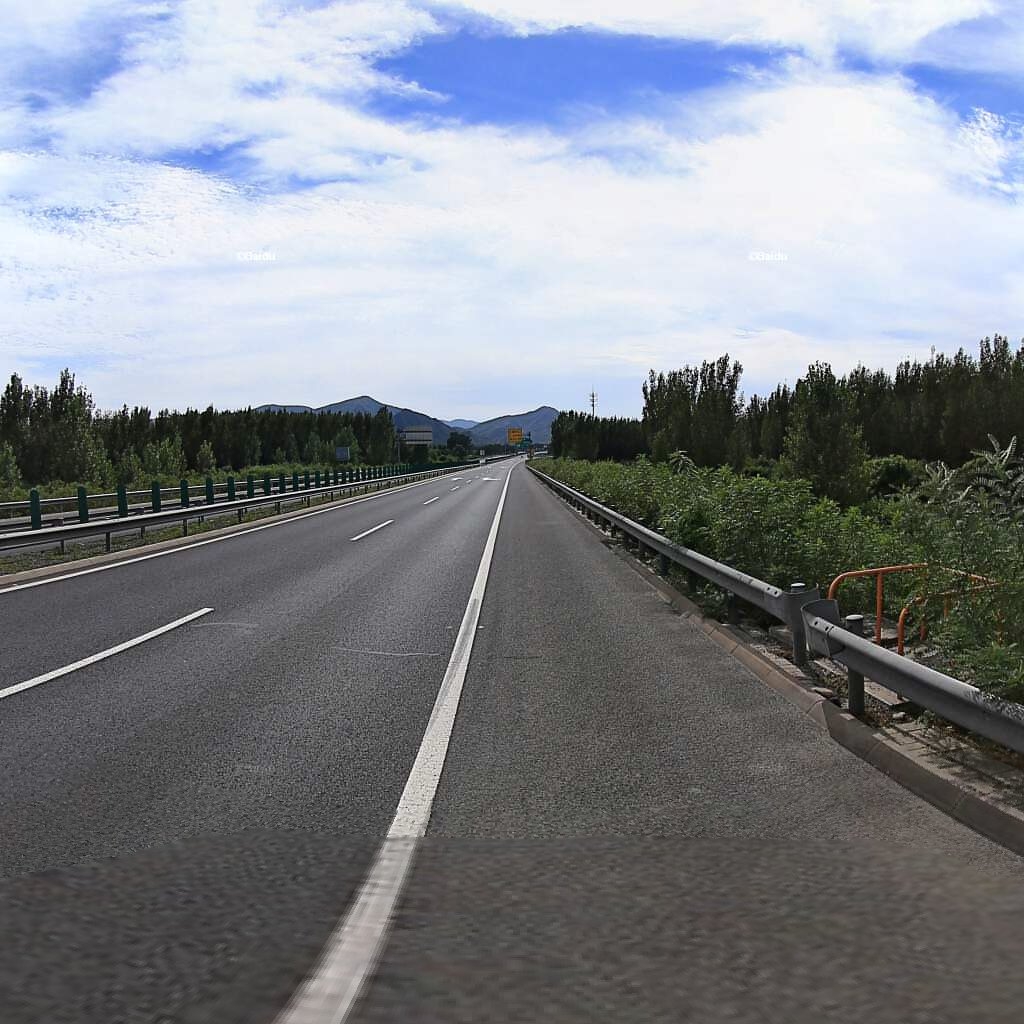
Region: Haidian
Road damage annotations: transverse patch, transverse patch